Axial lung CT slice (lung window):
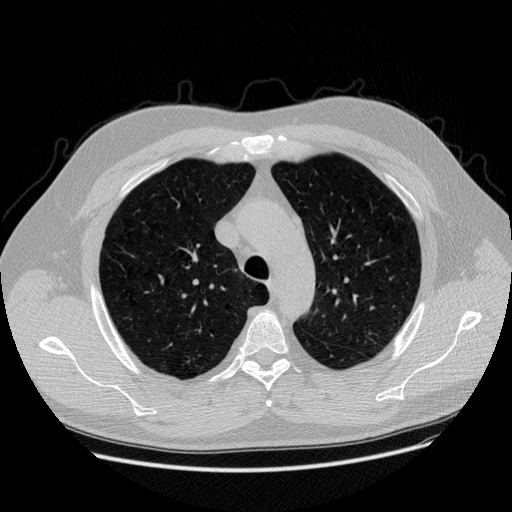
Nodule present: no